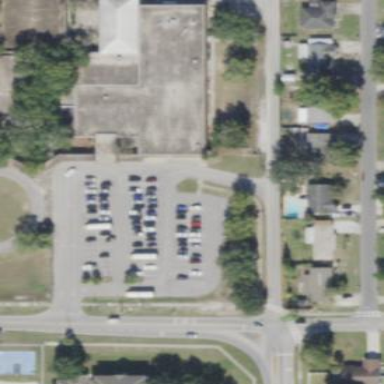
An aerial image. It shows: Commercial parking area.